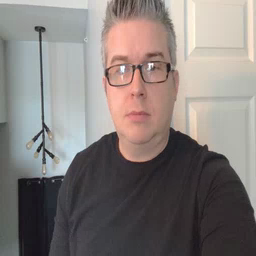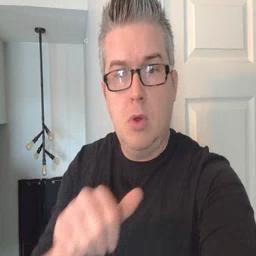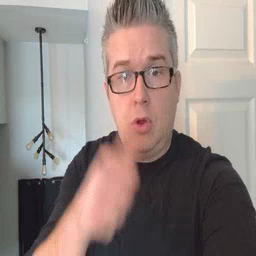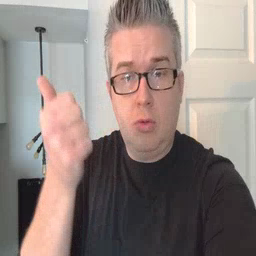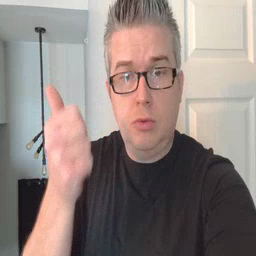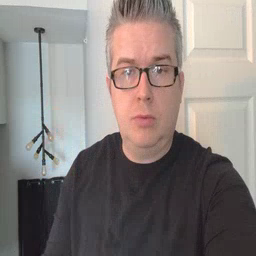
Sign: another